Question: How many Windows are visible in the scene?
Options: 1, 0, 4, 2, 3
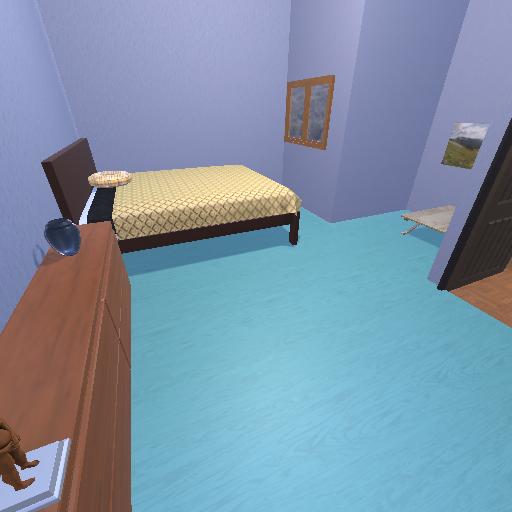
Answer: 1